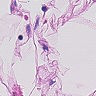
Metastatic tissue present: no